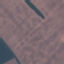
Land use / land cover class: AnnualCrop